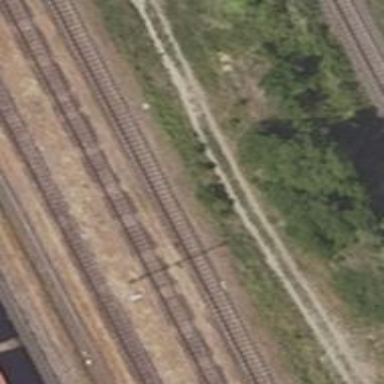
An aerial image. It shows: Abandoned railway siding.